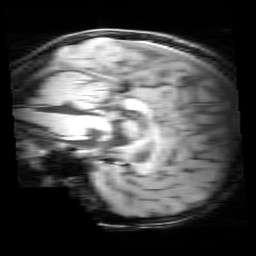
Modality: MP2RAGE
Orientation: sagittal
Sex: female
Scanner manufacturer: siemens
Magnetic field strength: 3 T
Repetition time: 5 s
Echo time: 0.00368 s